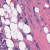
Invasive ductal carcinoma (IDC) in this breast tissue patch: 1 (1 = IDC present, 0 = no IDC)